Question: I've got three 'DIV's that I've put into a container 'DIV'.
What I want is as follows:

Here's where I'm up to:
'''
#light-table {
background-color: #e2e2e2;
width: 100%;
padding-top: 15px;
padding-bottom: 15px;
padding-left: 40px;
padding-right: 40px;
text-align: left;
margin-top: 30px;
margin-bottom: 30px;
}
#leftdiv {
float: left;
padding: 0 20px;
/*margin:20px 0;*/
position: relative;
width: 25%;
flex-basis: 25%;
}
#leftdivcontainer {
vertical-align: middle;
width: 100%;
text-align: center;
}
#light-table-paragraph {
font-family: 'Droid Serif';
font-size: 20px;
color: #2e2e2e;
text-align: left;
line-height: 40px;
}
'''
'''
<div id="light-table">
<h3 id="light-table-head-style">content.</h3>
<div id="leftdivcontainer">
<div id="leftdiv">
<p id="light-table-paragraph">Left</p>
</div>
<div id="leftdiv">
<p id="light-table-paragraph">Middle</p>
</div>
<div id="leftdiv">
<p id="light-table-paragraph">Right</p>
</div>
</div>
</div>
'''
Please can someone help tell me where I'm going wrong?
Thanks!
Scott
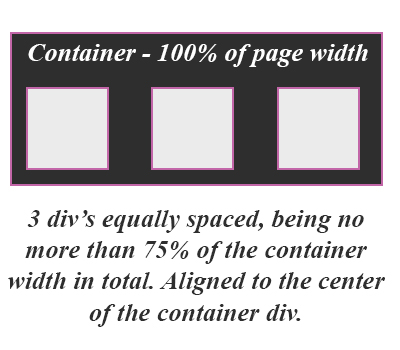
Answer: Here's how I would do it.
Give each .leftdiv (indeed this should be a class, id's are unique) 33% of total viewport width:
'''
.leftdiv {
float: left;
width: 33%;
}
'''
and center each paragraph inside these divs, give it 75% width:
'''
.leftdiv p {
display: block;
width: 75%;
margin: 0 auto !important; /* you won't need !important if your code is well structured */
}
'''
This is a cleaner solution, as you'll notice there is no horizontal scroll present.
<URL> is a codepen.
Also, you need to clear your parent div #leftdivcontainer (did that as well).
Hope this helps.